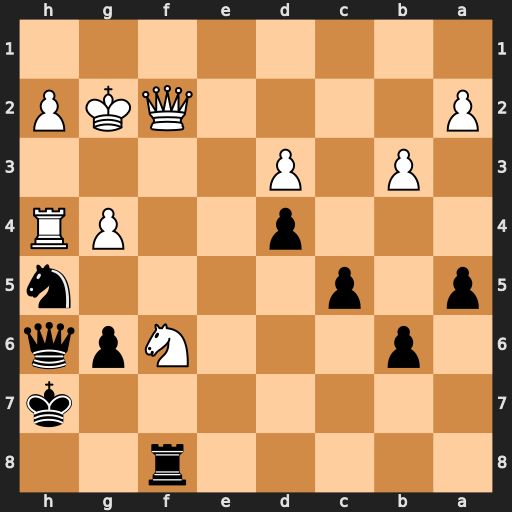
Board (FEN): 5r2/7k/1p3Npq/p1p4n/3p2PR/1P1P4/P4QKP/8
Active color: b
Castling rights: -
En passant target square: -
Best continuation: Rxf6 Qxf6 Nxf6 Rxh6+ Kxh6